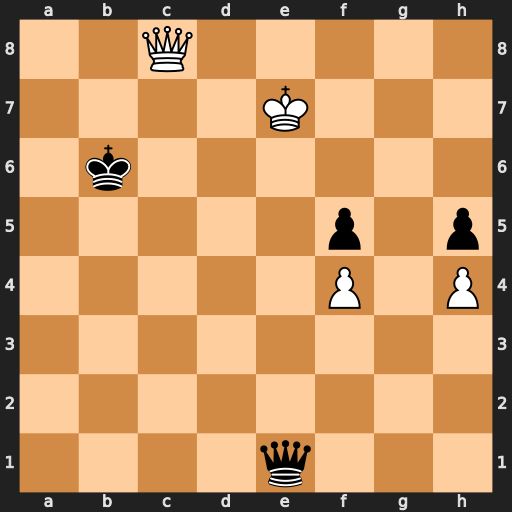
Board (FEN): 2Q5/4K3/1k6/5p1p/5P1P/8/8/4q3
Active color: w
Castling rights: -
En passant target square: -
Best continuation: Qe6+ Qxe6+ Kxe6